Chest X-ray. View position: AP
Patient age: 61
Patient sex: M
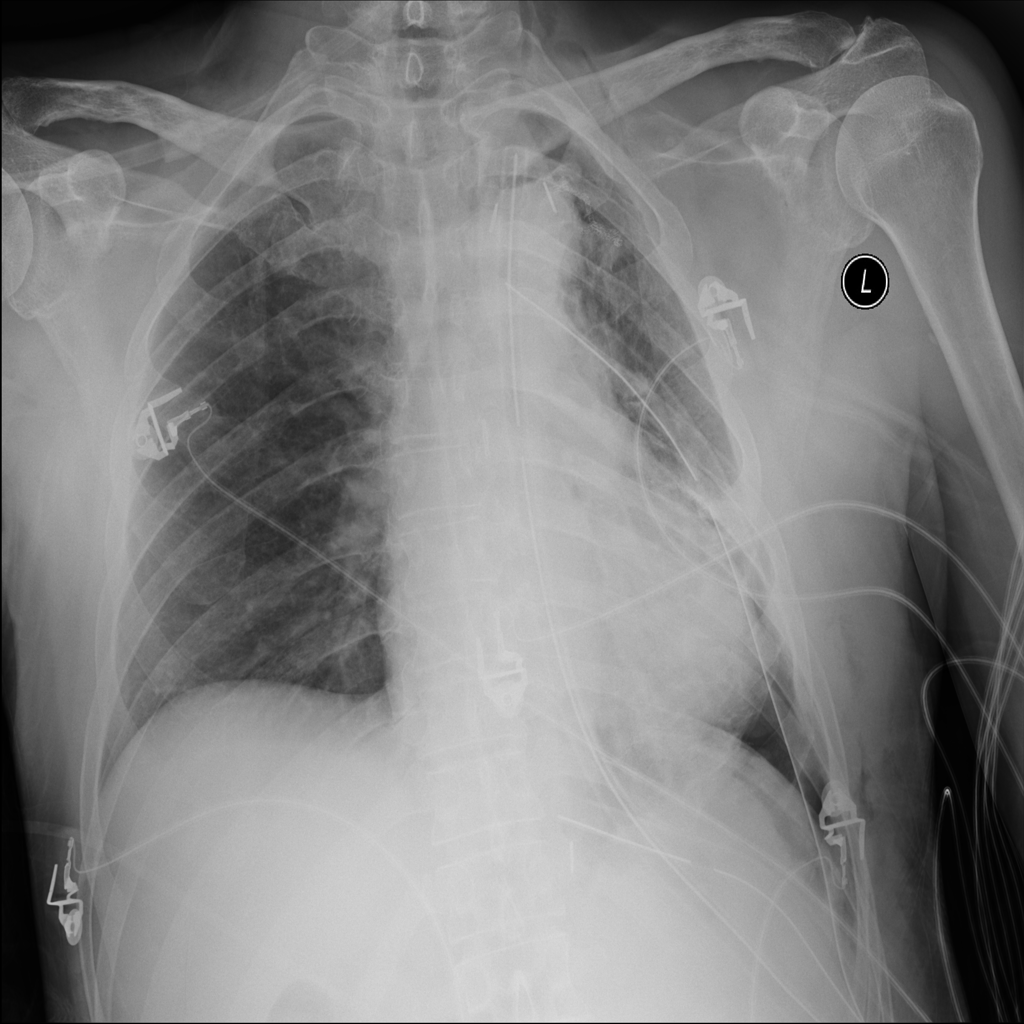
Finding: Pneumothorax